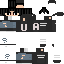
A female human skin with medium skin, wearing brown long hair dressed in a black hoodie and black jeans, featuring a closed mouth.